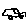
Label: car